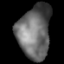
Tissue: lung
Cell type: Others
Senescence score: 0.2011
Nuclear area (px): 1712
Mean DAPI intensity: 105.861